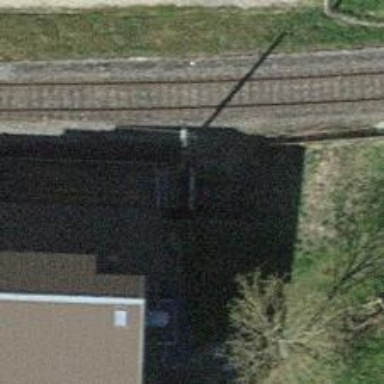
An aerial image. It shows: Railway buffer stop.